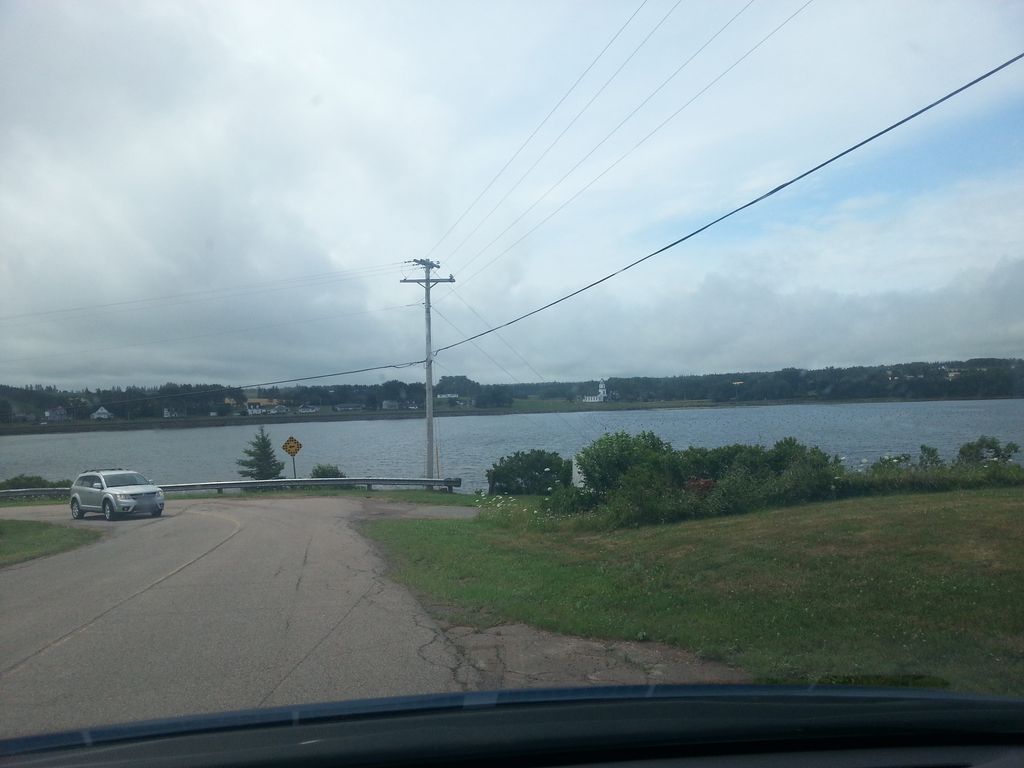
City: charlottetown